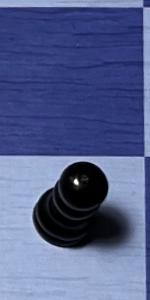
Label: Pawn_Black